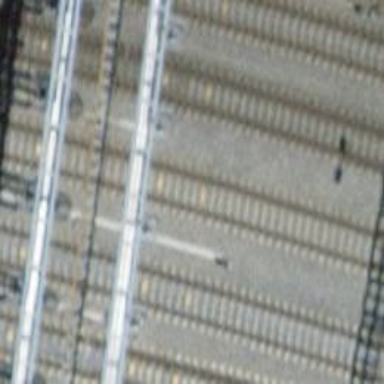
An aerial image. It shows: Railway signal.